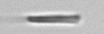
Label: fiber